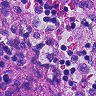
Metastatic tissue present: no